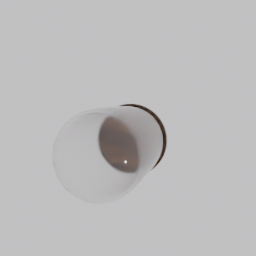
Label: decoration